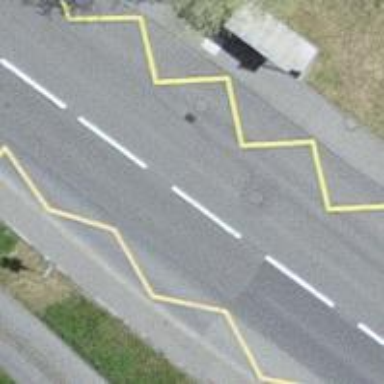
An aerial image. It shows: Bus stop with designated public transport stop position.